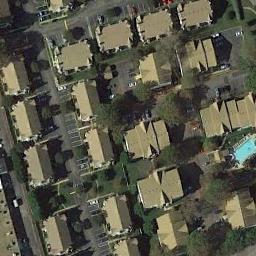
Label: dense_residential